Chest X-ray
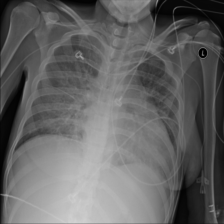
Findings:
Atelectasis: negative
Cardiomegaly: negative
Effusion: negative
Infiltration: negative
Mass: negative
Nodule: negative
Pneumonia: negative
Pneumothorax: negative
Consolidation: negative
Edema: negative
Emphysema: negative
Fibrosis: negative
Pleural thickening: negative
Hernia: negative